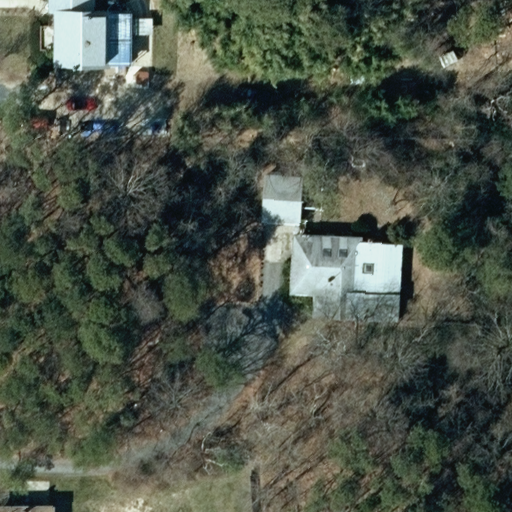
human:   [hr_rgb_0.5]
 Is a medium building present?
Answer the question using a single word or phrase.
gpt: yes

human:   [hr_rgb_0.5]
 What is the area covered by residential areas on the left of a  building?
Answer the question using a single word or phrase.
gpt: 0m2

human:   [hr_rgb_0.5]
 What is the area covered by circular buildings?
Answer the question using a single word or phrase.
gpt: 0m2

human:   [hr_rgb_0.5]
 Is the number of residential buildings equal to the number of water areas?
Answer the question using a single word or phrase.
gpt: no

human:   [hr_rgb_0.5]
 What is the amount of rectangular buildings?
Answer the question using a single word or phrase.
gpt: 1

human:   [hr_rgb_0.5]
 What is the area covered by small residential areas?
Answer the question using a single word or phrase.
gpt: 0m2

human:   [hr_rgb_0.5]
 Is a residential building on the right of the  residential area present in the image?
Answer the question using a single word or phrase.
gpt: no

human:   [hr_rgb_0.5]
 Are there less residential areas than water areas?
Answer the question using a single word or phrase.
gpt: no

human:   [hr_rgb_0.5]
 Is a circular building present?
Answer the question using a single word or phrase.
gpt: no

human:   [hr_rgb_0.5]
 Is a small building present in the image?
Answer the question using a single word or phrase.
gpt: yes

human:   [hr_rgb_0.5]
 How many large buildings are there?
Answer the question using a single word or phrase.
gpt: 0

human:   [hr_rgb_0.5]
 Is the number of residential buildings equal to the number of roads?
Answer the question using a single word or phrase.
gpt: no

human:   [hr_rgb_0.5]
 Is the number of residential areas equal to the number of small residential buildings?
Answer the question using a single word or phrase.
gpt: yes

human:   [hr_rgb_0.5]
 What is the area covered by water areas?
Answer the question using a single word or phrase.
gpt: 0m2

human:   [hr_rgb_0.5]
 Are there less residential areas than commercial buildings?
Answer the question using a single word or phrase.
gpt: no

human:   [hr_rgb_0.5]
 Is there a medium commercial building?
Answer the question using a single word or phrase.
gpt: no

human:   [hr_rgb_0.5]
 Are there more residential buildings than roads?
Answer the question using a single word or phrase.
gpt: yes

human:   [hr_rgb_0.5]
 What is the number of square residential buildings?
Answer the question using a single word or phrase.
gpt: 0

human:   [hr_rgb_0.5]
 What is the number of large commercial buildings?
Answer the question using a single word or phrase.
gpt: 0

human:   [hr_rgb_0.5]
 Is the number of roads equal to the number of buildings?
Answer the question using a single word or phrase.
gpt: no

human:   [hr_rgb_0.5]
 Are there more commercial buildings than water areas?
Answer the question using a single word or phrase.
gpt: no

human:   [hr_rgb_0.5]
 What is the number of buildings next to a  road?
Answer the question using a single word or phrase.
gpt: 0

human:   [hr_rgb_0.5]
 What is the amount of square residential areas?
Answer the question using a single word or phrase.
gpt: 0

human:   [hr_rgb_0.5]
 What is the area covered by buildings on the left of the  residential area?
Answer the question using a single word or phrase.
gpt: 667m2

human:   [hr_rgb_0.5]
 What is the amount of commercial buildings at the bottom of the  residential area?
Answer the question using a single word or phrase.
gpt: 0

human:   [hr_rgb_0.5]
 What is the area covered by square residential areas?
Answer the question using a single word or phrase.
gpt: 0m2

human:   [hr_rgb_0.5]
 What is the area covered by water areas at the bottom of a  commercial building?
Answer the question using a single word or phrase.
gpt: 0m2

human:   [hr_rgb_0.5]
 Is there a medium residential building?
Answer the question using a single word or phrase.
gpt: yes

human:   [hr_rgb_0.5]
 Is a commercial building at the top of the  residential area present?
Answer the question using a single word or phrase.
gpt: no

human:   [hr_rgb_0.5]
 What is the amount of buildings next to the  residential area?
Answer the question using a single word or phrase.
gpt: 4

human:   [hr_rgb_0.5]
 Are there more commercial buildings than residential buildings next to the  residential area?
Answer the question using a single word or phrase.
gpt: no

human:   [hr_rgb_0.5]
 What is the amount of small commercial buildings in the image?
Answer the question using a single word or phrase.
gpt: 0

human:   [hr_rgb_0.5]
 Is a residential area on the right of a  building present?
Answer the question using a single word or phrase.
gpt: yes

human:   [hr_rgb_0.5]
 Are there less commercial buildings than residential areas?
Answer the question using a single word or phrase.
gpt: yes

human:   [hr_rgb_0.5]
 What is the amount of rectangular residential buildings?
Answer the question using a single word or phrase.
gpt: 0

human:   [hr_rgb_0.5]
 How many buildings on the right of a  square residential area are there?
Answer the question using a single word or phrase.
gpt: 0